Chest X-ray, PA view. Patient: 57 years old, sex F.
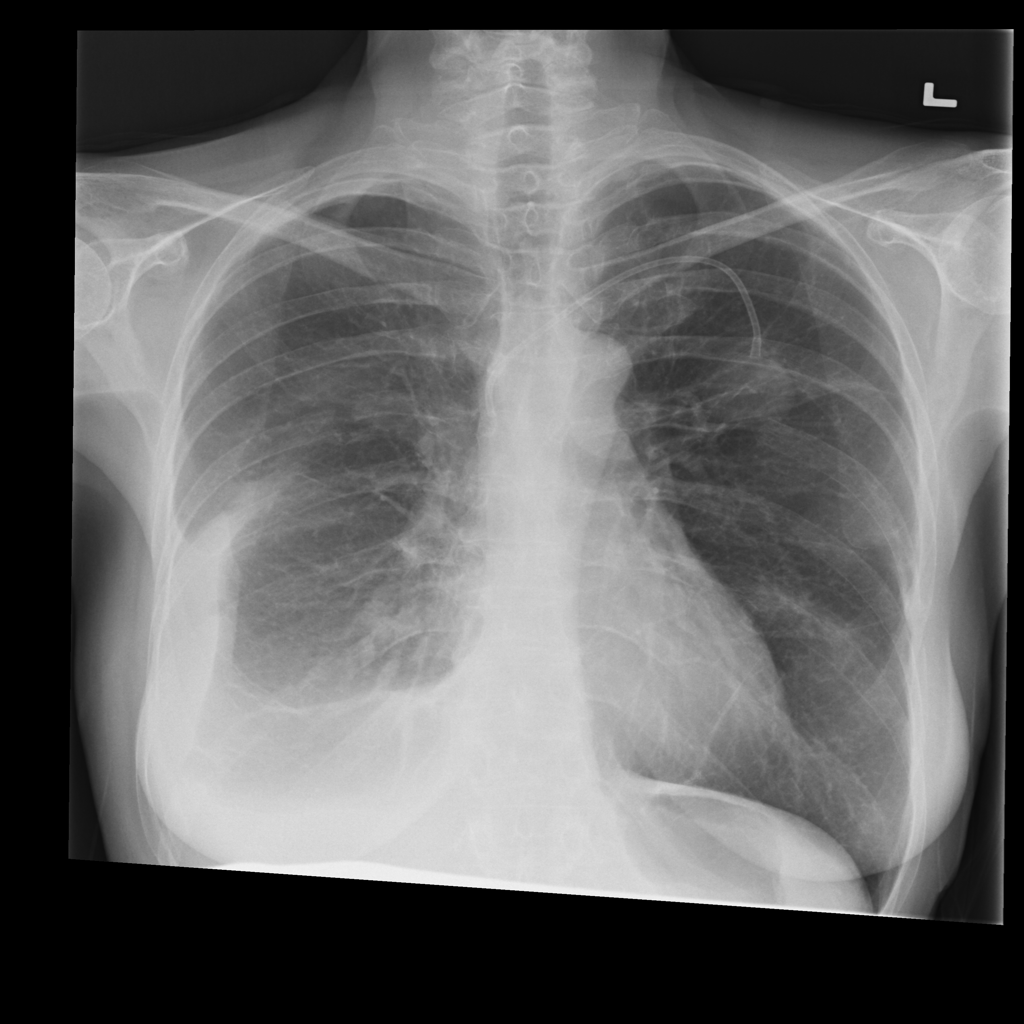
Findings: Effusion, Infiltration, Pneumothorax